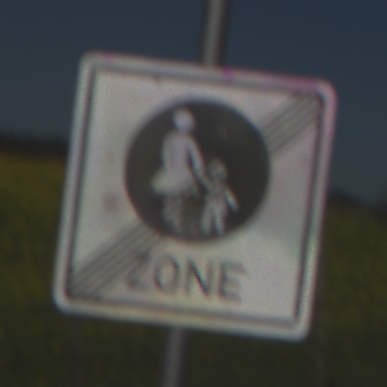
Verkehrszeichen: EndeFussgaengerzone
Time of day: MorningAfternoon
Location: Outdoor (RoadRail)
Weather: Clear
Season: NotSpecified
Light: Natural